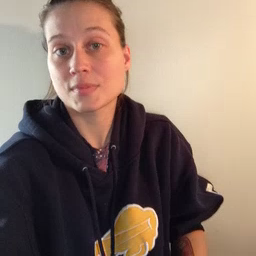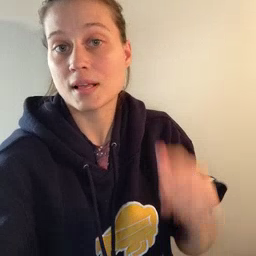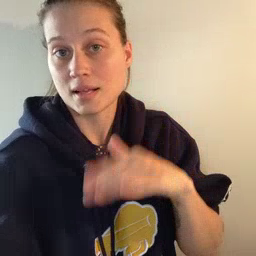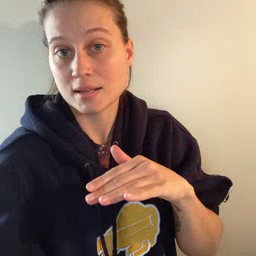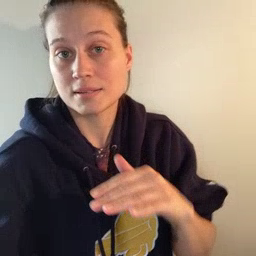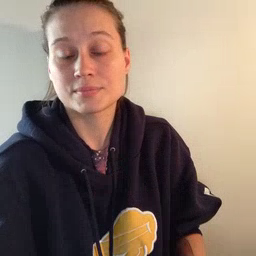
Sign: on